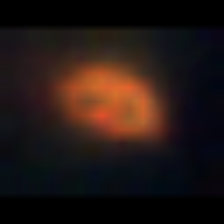
Taxon: Unknown_phyto
Group: Unknown